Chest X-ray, PA view. Patient: 65 years old, sex F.
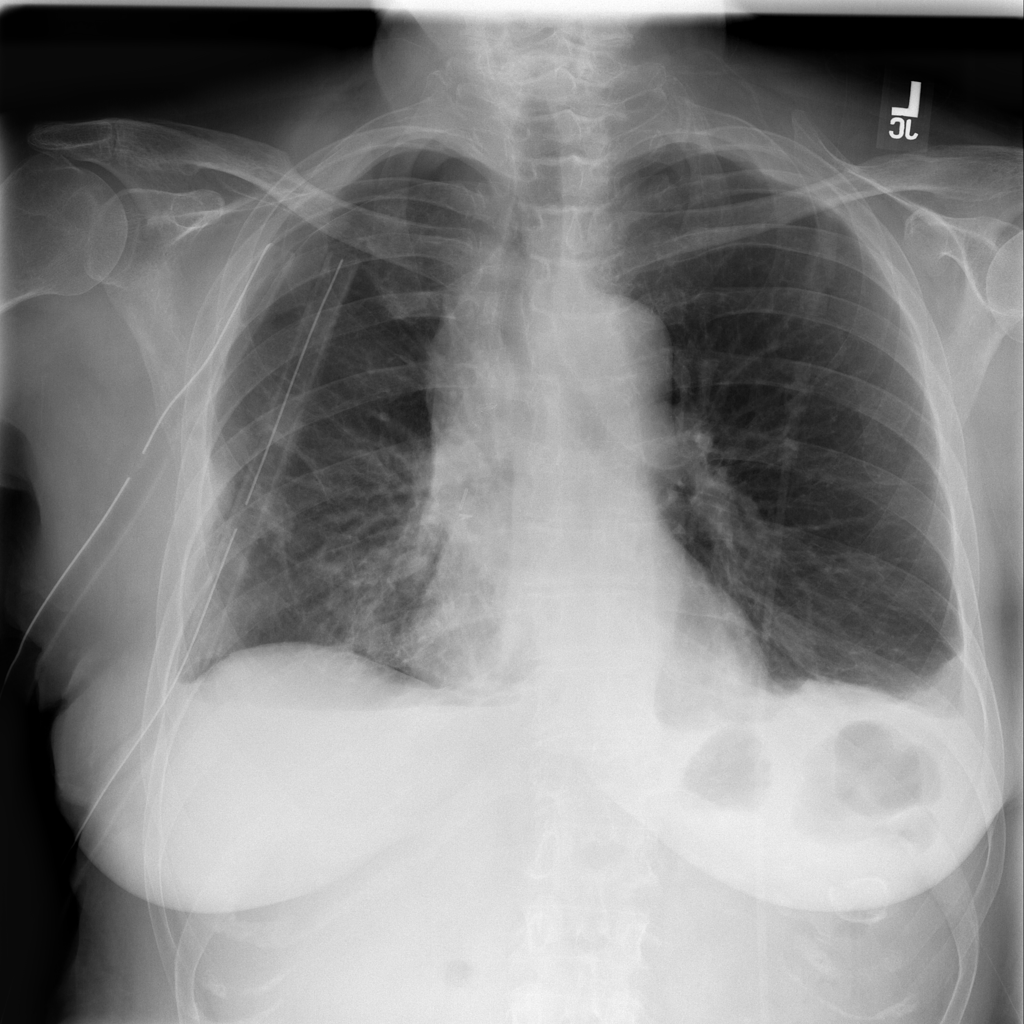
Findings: No Finding